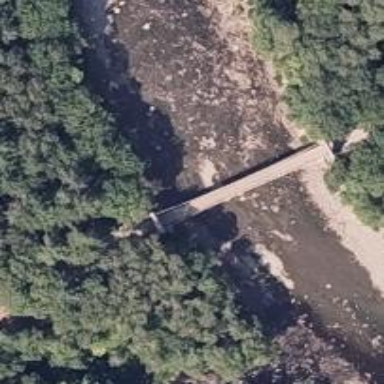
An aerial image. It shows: Historic bridge.